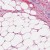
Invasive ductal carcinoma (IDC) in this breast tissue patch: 0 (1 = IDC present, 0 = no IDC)